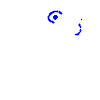
Particle: proton